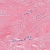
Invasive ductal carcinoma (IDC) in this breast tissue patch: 0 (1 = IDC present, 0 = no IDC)